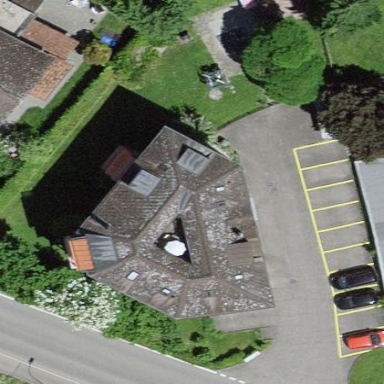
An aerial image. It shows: Residential building.